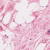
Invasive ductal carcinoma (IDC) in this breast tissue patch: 0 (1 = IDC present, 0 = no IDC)